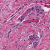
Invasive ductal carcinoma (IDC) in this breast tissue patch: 0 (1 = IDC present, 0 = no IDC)